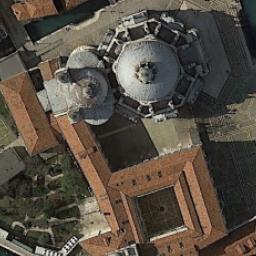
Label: church